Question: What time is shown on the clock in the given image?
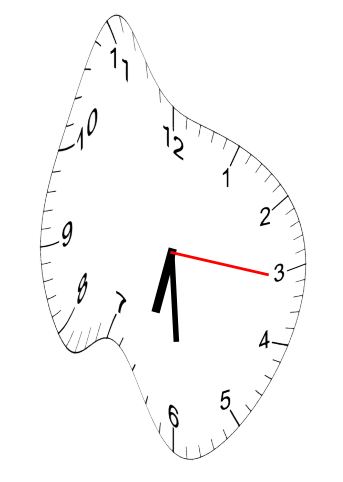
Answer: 06:29:16